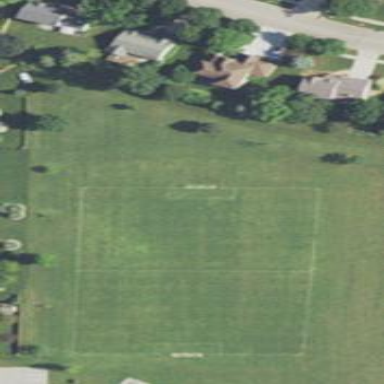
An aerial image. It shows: Soccer pitch designated for leisure and sports activities.